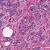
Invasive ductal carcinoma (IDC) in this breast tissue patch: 1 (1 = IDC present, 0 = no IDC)